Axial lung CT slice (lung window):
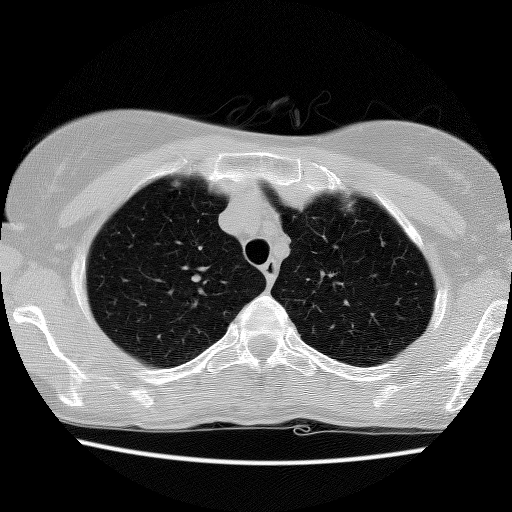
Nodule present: yes
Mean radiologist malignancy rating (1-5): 2.5